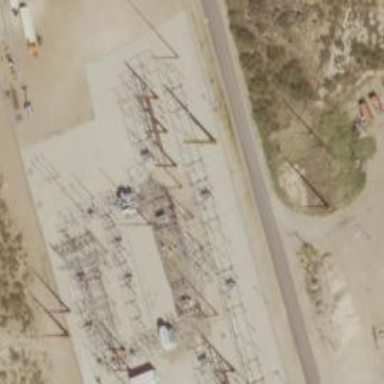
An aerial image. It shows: Switch used for power control.